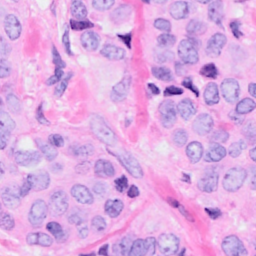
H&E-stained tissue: Breast